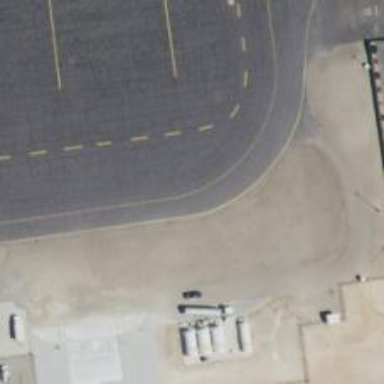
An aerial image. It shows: View of taxiway at the airport.